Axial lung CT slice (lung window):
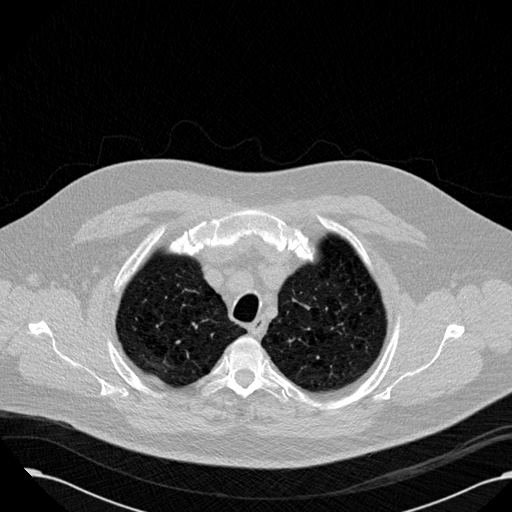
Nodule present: no